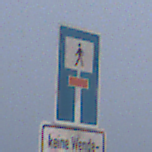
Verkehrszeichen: SackgasseFussgaengerDurchlaessig
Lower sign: HinweisGeaenderteVorfahrtVerkehrsfuehrungVerkehrsregelung3
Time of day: SunriseSunset
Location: Outdoor (Nature)
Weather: Overcast
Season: NotSpecified
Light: Natural